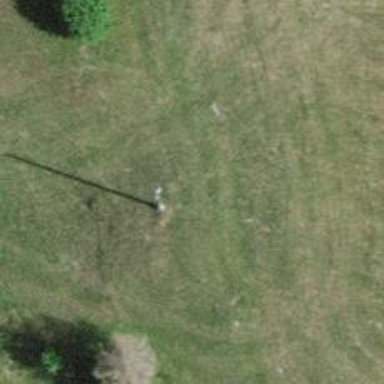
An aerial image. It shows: Minor power line.